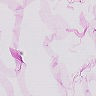
Metastatic tissue present: no